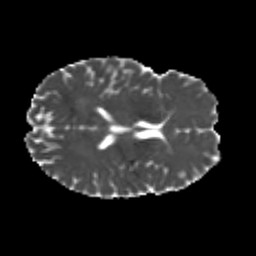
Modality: MD
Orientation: axial
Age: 22
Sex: male
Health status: healthy
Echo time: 0.074 s